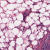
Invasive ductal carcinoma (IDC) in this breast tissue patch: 1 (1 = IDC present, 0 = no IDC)